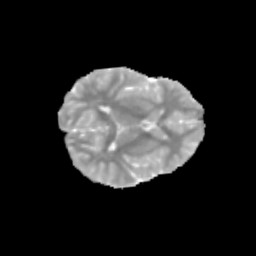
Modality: MD
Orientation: axial
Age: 12
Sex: female
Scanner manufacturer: siemens
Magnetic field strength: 3 T
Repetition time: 3.8 s
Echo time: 0.07 s